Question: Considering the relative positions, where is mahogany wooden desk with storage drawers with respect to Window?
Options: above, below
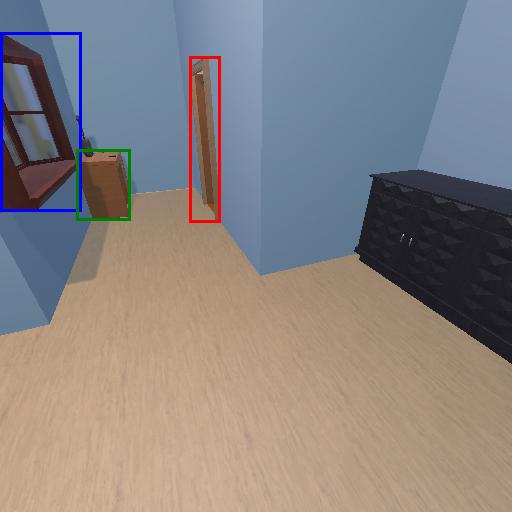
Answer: above